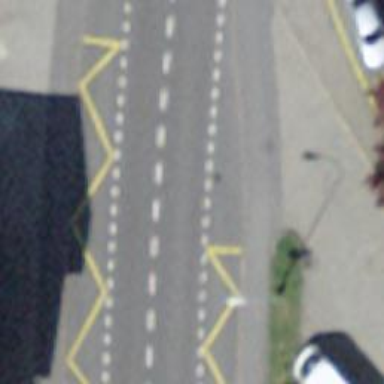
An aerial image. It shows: Platform for public transport and road usage.